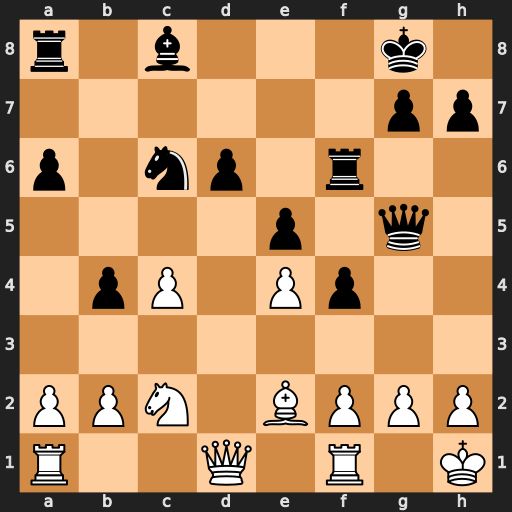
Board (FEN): r1b3k1/6pp/p1np1r2/4p1q1/1pP1Pp2/8/PPN1BPPP/R2Q1R1K
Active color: w
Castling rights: -
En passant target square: -
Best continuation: Qd5+ Be6 Qxc6